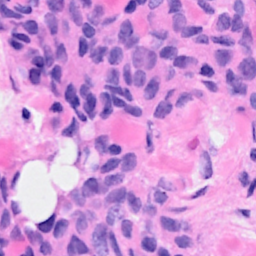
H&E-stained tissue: Breast